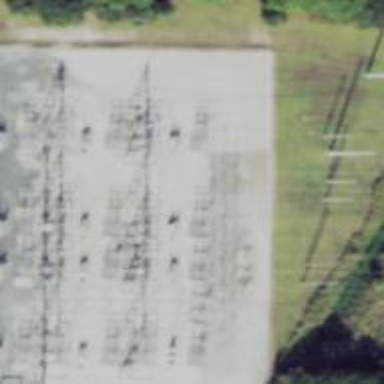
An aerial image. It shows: Switch for power supply.